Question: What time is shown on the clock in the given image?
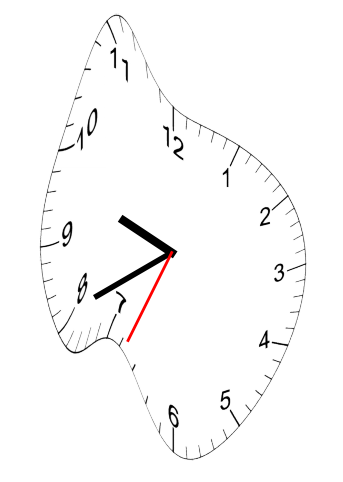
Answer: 09:40:34